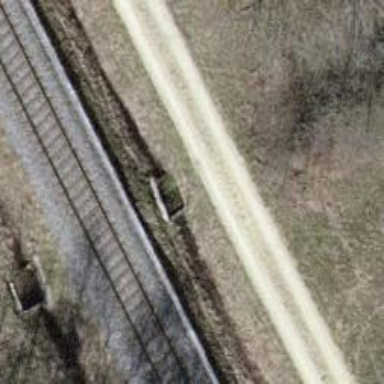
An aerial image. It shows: Culvert tunnel passing through ditch.